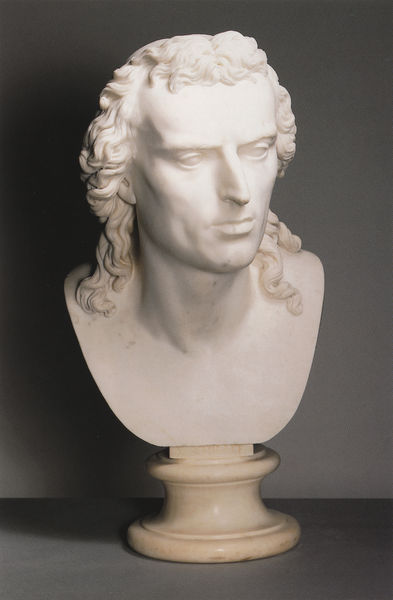
Titel: Friedrich Schiller. Büste
Künstler: Johann Heinrich Dannecker
Standort: Weimar
Institution: Stiftung Weimarer Klassik, Museen
Schlagwörter: kopf, mann, nackt, schatten, weiß, brust, frankreich, frisur, grau, haar, licht, marmor, mund, nase, ohr, profil, stirn, tisch, blick, jung, wand, augen, barock, böse, gesicht, lang, sockel, stein, bildnis, hals, portrait, porträt, auge, haare, lange haare, klassizismus, augenbrauen, kinn, lippen, locke, locken, ohren, schultern, schön, rund, keramik, skulptur, statue, ton, deutschland, wangen, eben, friedrich, dichter, ernst, grübchen, streng, bouche, büste, homme, mechant, nez, poete, sourcils, yeux, bildhauerei, plastik, augenbraue, foto, kante, halterung, porzellan, blanc, markant, hakennase, hohe stirn, schiller, geheimratsecken, rom, wangenknochen, halbprofil, männlich, schwul, griechenland, strenge, haaransatz, basis, gips, brustkorb, ombre, drehung, cheveux, portait, strähnen, mamor, boucle, boucles, skulpur, wendung, photographie, sculpture, buste, visage, rond, bernini, photo, langes haar, langhaarig, attische basis, marbre, goethe, soldat, starren, tête, socle, guerrier, portraitbüste, sévère, droit, long, regard, porträtbüste, friedrich schiller, antrazit, büte, charakternase, danecker, dannecker, fotop, front, sochel, stzreng, longs, h, blancs, piedestal, schmale nase, con, enculé, puissant, xviii°, breiter kiefer, expressif, platre, marbre#, platre#